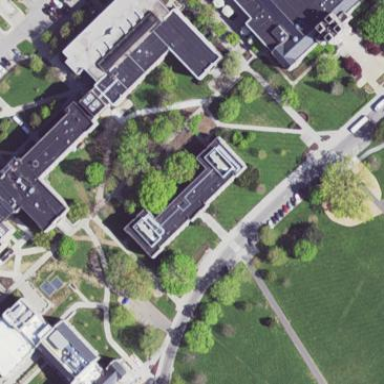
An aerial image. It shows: College building.